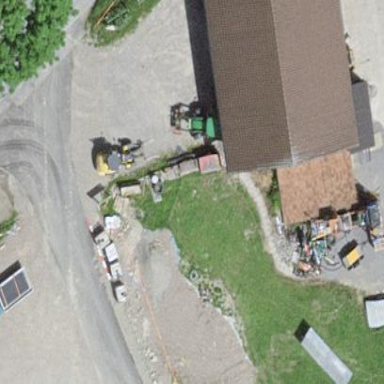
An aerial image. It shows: Farm auxiliary building.